Current action and preconditions to check: trajectory_clear

Your task: For each precondition in the list above, predict whether it will hold at this action.

Consider the current scene as observed from the mobile robot's camera, and analyze the predicted future states of all dynamic agents (e.g., people, animals, vehicles, or any moving entities) within the NEXT SECOND.

IMPORTANT: Only answer "very likely" if you are absolutely certain—based on strong, clear evidence—that a dynamic agent will violate the precondition in the predicted future state. Do NOT answer "very likely" for unlikely, ambiguous, or low-probability risks.

Ask yourself for each precondition: Is there a high probability, with clear and convincing evidence, that the predicted future states of any dynamic agent will interfere with the predicted future state of the currently executing action within the NEXT SECOND, causing that precondition to fail?

Assess the risk level based on these predictions. Use "likely" or "very likely" if motions create a clear risk of interference.

Use "neutral" or "improbable" if agents are nearby but their predicted paths are clearly diverging or non-conflicting.

Failure Risk Categories: "very improbable", "improbable", "neutral", "likely", "very likely"

Answer Format: Output ONLY the probability_of_failure value from these categories: "very improbable", "improbable", "neutral", "likely", "very likely"

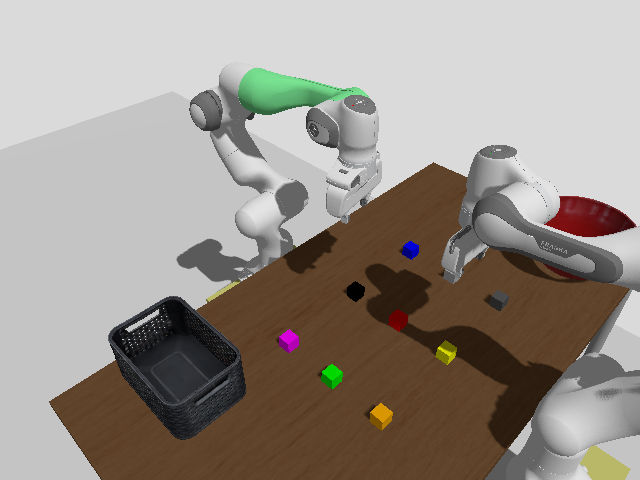

Answer: improbable